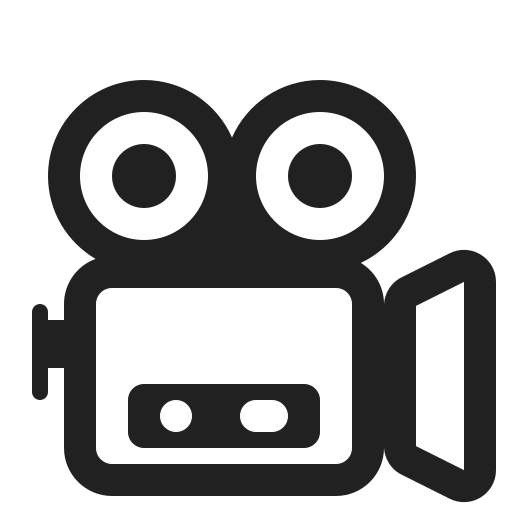
movie camera high contrast